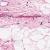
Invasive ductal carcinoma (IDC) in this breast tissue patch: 0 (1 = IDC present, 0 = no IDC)